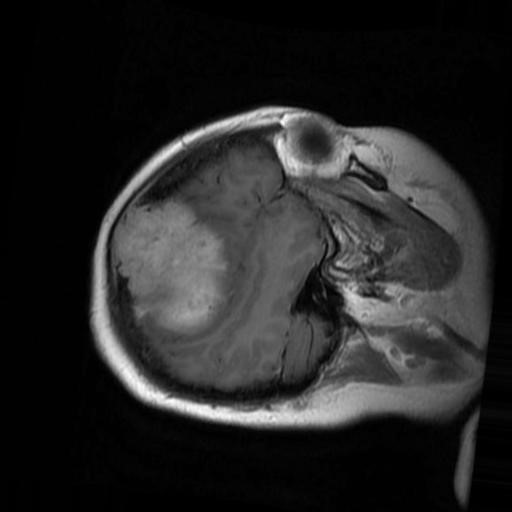
Label: brain_menin